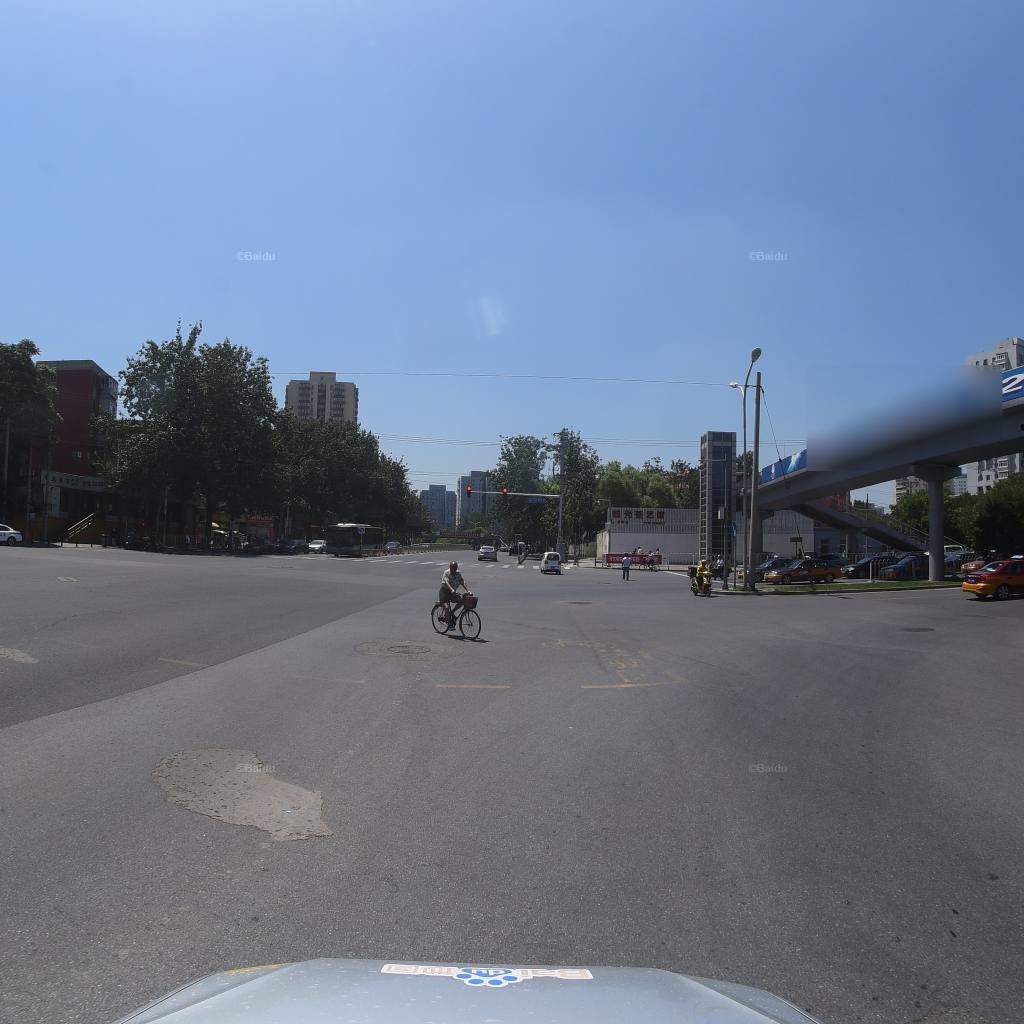
Region: Fengtai
Road damage annotations: longitudinal crack, longitudinal crack, manhole cover, manhole cover, pothole, manhole cover